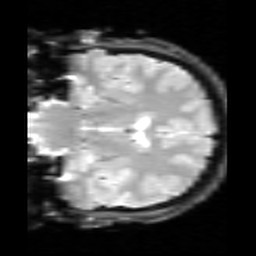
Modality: inplaneT2
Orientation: coronal
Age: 19
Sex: male
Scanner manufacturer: siemens
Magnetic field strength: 2.894 T
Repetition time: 5 s
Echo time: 0.033 s